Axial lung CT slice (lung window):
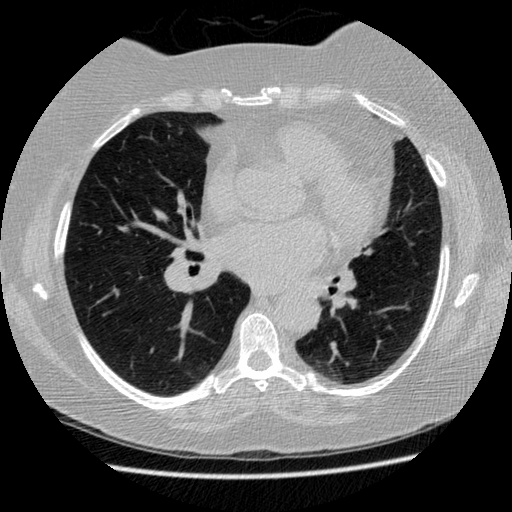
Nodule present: no